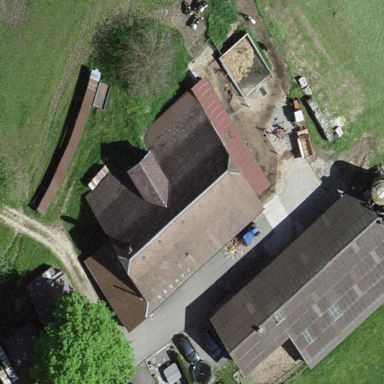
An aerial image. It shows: Farm auxiliary building.